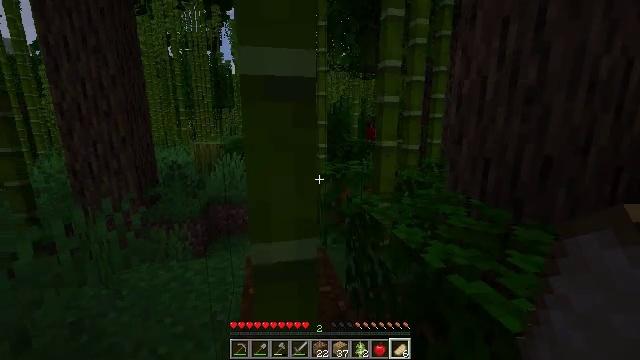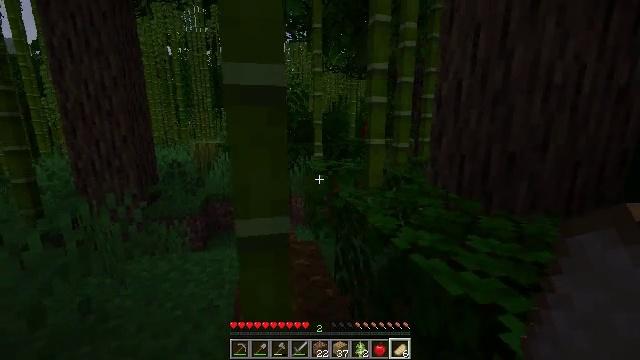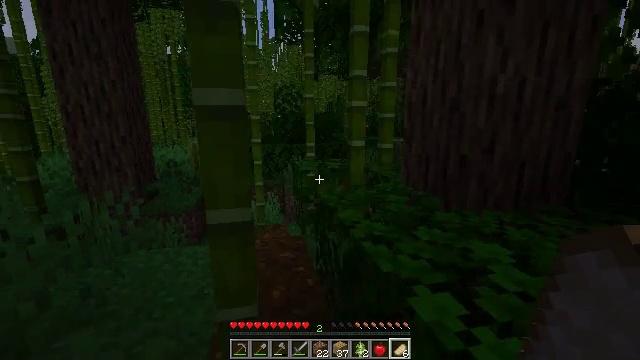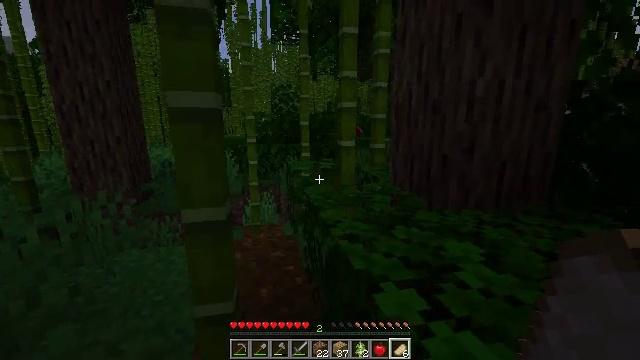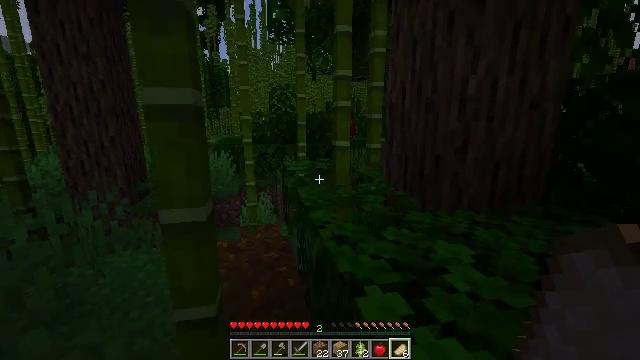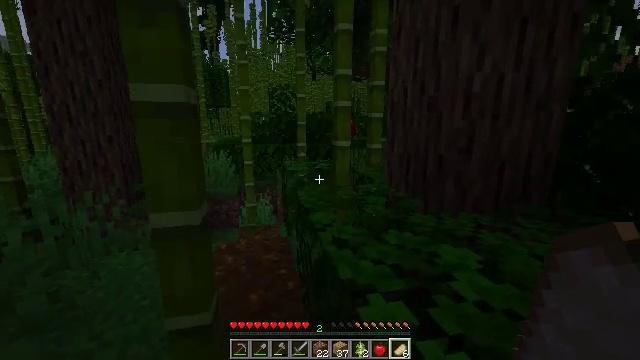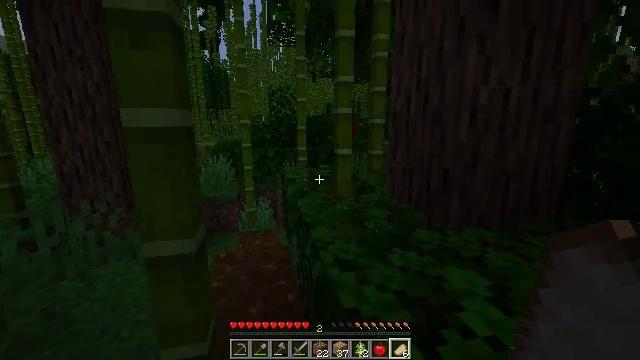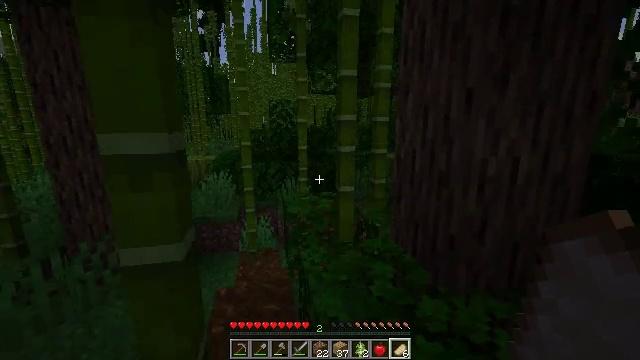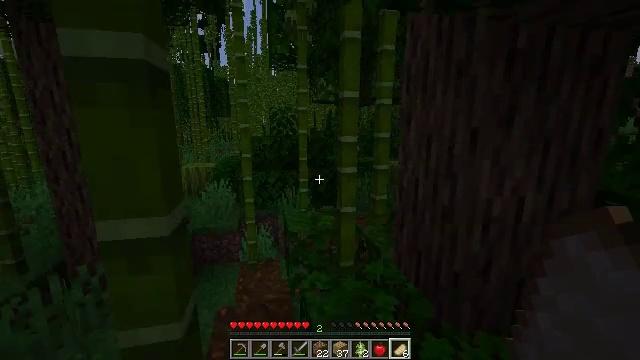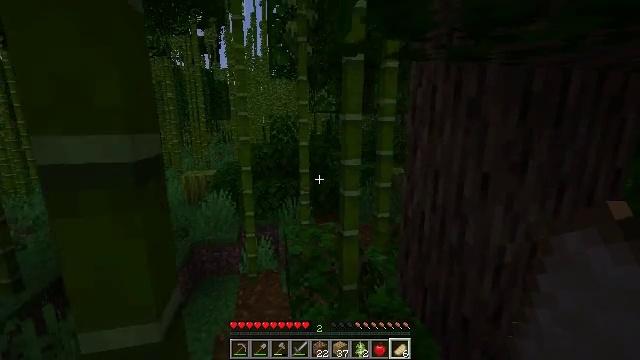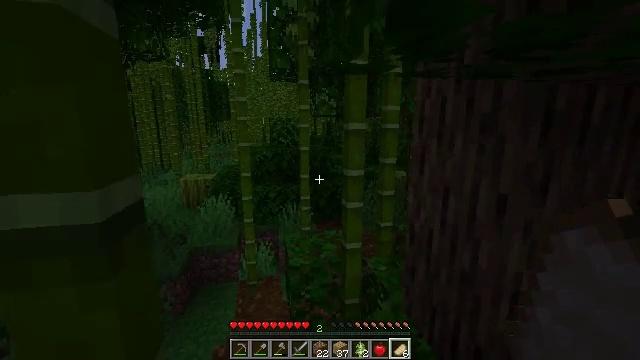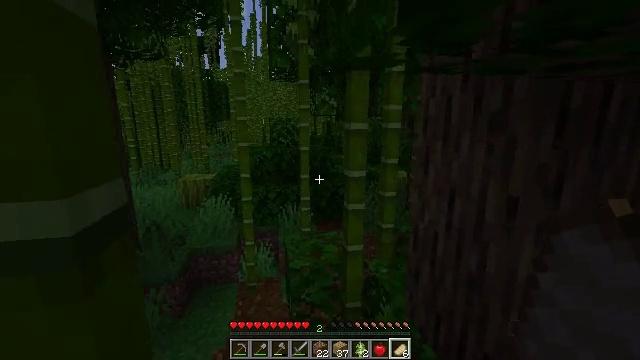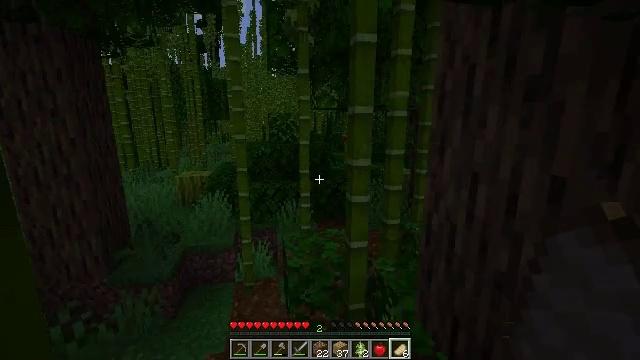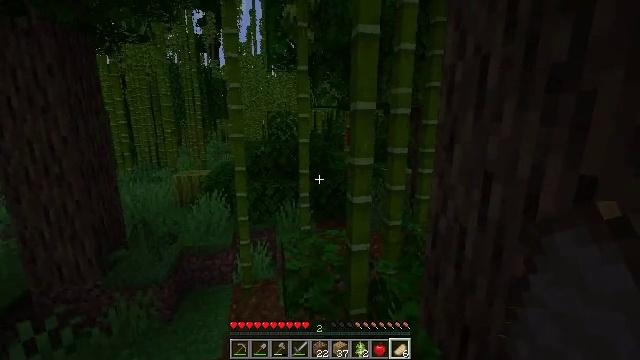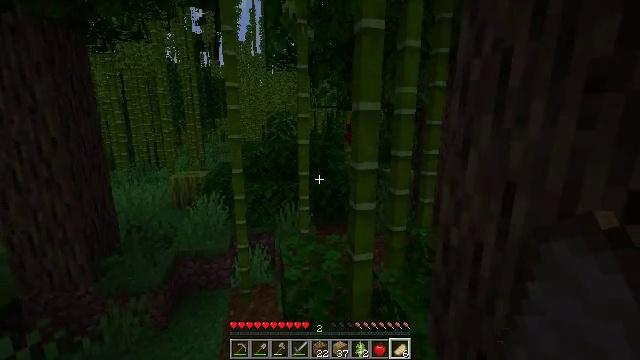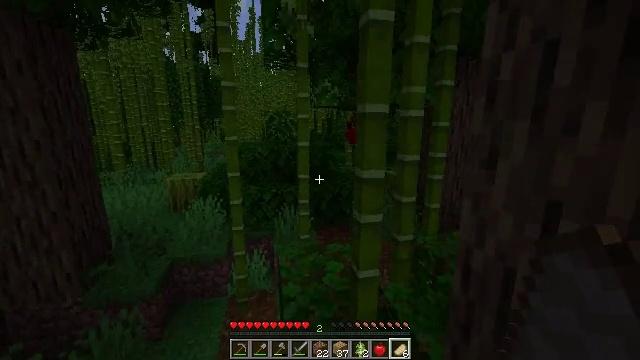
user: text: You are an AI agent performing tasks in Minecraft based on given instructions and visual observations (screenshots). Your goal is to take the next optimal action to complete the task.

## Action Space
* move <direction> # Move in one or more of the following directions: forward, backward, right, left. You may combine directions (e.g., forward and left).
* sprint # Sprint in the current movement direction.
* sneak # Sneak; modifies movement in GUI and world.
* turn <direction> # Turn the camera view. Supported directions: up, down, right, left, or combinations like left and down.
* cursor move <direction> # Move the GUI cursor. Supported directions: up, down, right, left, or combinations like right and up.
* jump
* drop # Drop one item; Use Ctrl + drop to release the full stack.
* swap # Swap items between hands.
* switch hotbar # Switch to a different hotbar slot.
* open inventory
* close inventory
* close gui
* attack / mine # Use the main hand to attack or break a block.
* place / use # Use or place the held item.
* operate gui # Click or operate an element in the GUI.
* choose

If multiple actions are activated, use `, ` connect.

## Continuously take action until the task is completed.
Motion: motion action
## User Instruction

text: Harvest melon from the farm.
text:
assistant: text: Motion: move back and move right
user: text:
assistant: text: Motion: move back and move right
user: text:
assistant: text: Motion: move right
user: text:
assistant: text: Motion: move forward and move right
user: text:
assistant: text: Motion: move forward and move right
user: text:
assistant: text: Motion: move forward, jump
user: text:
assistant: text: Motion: move forward, jump
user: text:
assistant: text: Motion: move forward, jump
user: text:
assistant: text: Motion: move forward, jump
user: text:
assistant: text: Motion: move forward, jump
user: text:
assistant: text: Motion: move forward
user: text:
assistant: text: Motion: move forward
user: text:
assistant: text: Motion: move forward
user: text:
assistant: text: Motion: move forward
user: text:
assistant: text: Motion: move forward
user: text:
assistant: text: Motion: move forward
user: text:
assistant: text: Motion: move forward
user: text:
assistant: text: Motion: move forward and move left
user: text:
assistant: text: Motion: move forward and move left
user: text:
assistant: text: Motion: move forward and move left
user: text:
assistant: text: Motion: move forward and move left
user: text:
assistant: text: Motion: move forward and move left
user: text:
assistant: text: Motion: move forward and move left
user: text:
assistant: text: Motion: move forward and move left
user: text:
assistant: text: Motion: move forward and move left, switch to hotbar 4
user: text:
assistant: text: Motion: move forward and move left, switch to hotbar 4
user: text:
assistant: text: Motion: move forward and move left, switch to hotbar 4
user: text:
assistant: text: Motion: move forward and move left, switch to hotbar 4
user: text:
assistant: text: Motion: move forward and move left, switch to hotbar 4
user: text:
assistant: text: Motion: move forward and move left, turn left